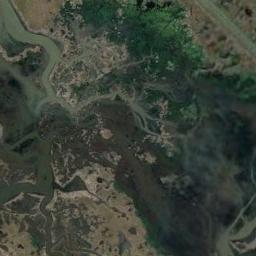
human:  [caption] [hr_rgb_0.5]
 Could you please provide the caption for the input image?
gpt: The wetland consists of bare land, Green plants and water .

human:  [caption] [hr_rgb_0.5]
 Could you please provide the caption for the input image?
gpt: About ten percent of this wetland is water .

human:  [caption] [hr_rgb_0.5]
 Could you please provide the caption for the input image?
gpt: There are a few trickles in the brown bare land in a wetland  , and there are sparse green plants on the bare land .

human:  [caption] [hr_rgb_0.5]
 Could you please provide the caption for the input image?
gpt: Many waters of different sizes and shapes are surrounded by wetlands .

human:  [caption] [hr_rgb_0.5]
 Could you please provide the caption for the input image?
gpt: There are some green areas on the wetland .